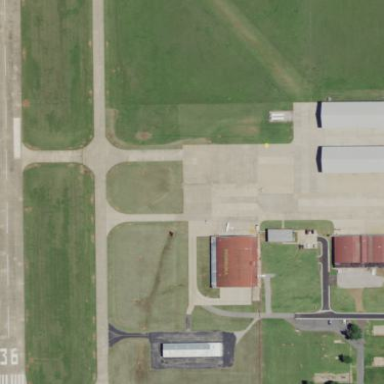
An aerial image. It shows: Apron at the airport.